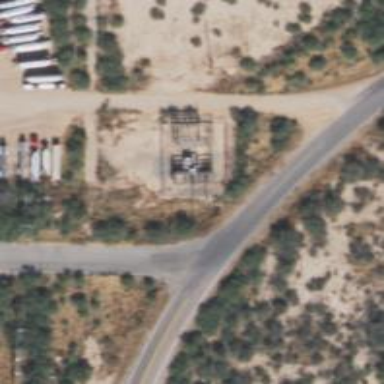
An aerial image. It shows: Major mono pole structures used as power towers.